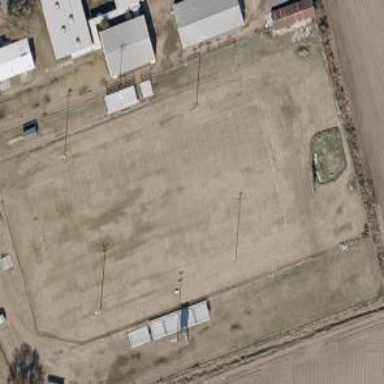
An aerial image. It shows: American football pitch for leisure and sport activities.